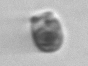
Label: Balanion